Question: This code runs in PowerShell v1 but not in PowerShell v2. It now prompts for a value:

'''
Get-ChildItem -Path $source -Filter "*.journal" |
Where-Object { $_.Name -match 'SoundPC\[\d{1,12}-\d{1,12}\].journal' } | Sort-Object -Property CreationTime | ForEach-Object
{
$sourcefile = $_.Name
}
'''
Can someone help?
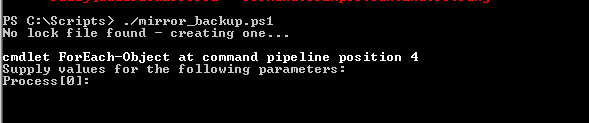
Answer: The opening brace must be on the same line as the foreach command, currently its on a new line:
'''
Foreach-Object {...
'''